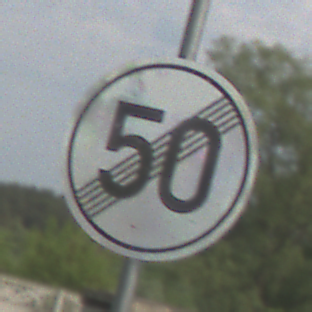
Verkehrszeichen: EndeGeschwindigkeit50
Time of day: MorningAfternoon
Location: Outdoor (Nature)
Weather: PartlyCloudy
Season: NotSpecified
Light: Natural